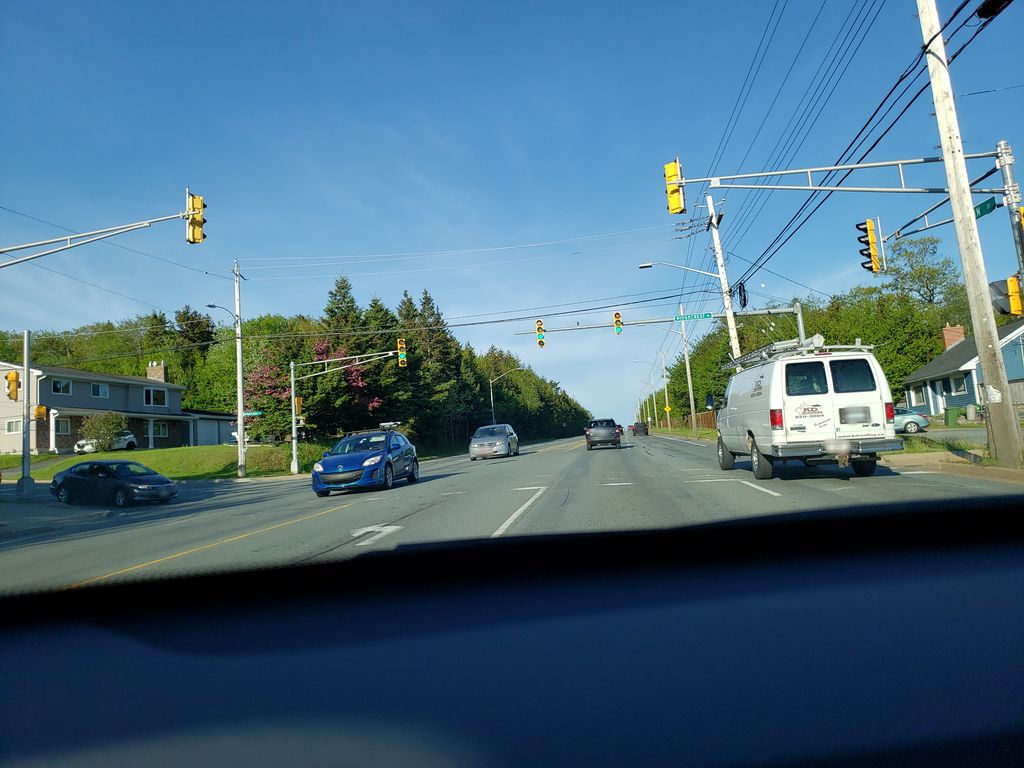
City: halifax